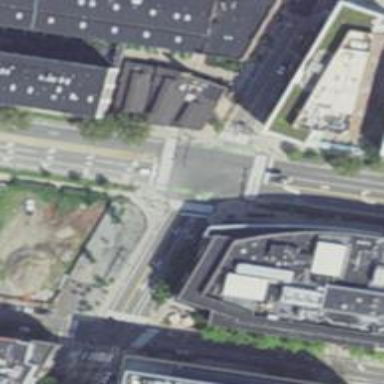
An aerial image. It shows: Marked road crossing with pedestrian island.